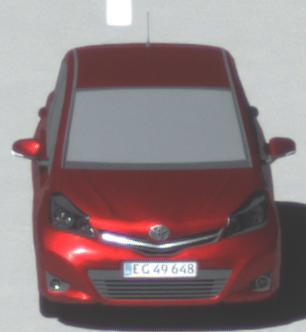
Make: Toyota
Model: Yaris 1.0
Detailed model: Yaris (XP9)
Model produced from: 2009/01
Model produced until: 2010/10
Doors: 3
Color: red
Road condition: wet road
Daytime: midday
Contrast: high contrast